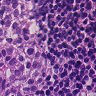
Metastatic tissue present: yes